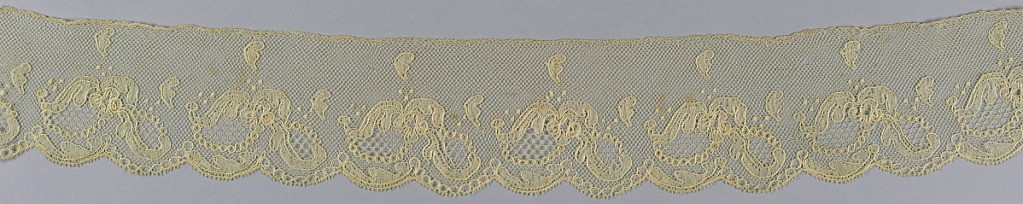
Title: Band
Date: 19th century
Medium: linen Technique: bobbin lace (Lille-style with heavy outlining thread)
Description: Bobbin-made lace (Lille style).